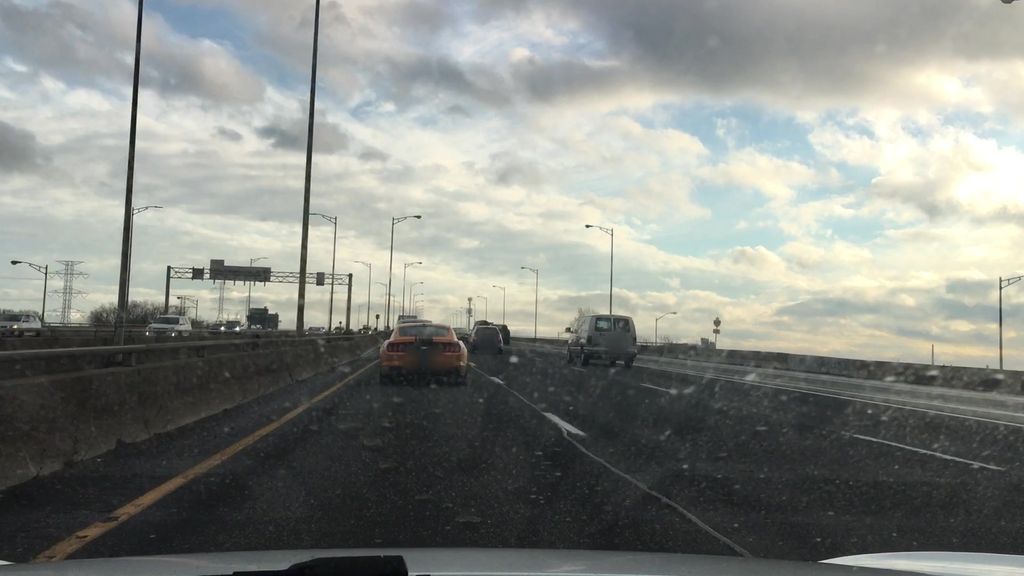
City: hamilton